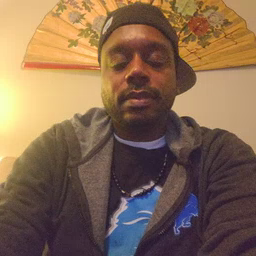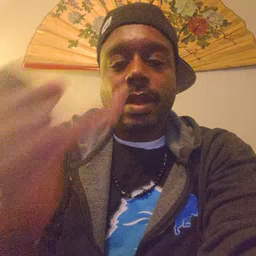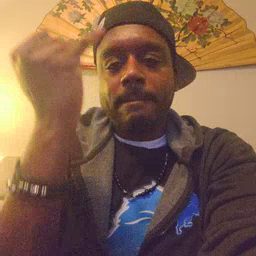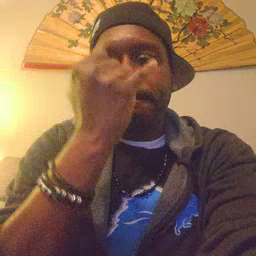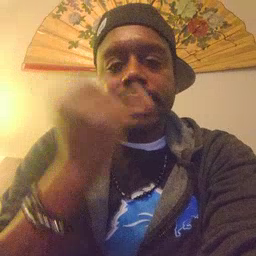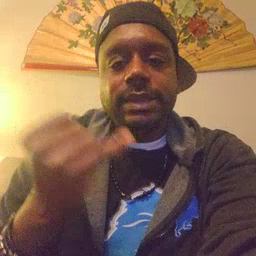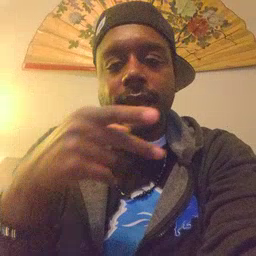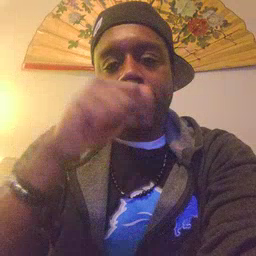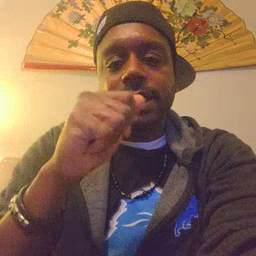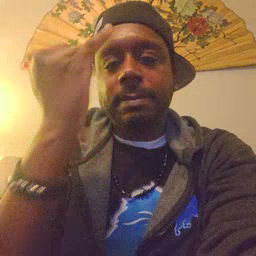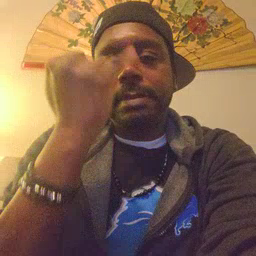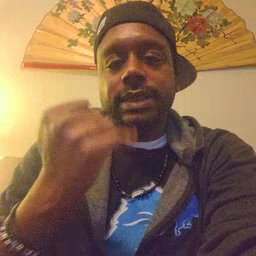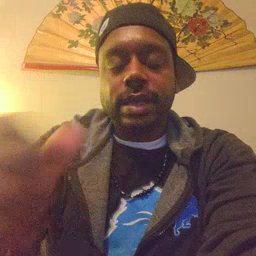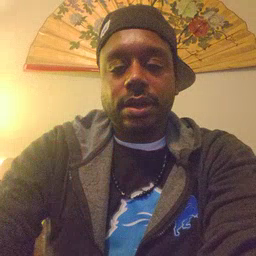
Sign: pizza